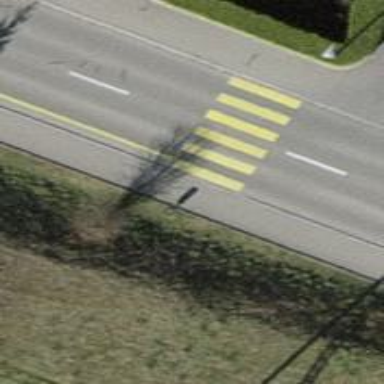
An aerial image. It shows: Uncontrolled zebra crossing on the road.